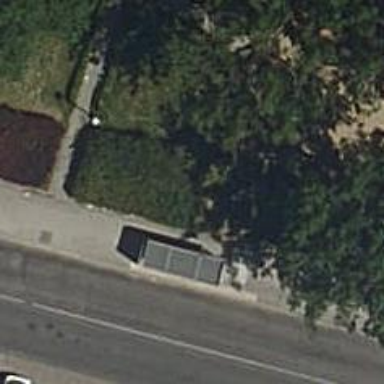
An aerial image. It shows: Bus stop with sheltered platform for public transport.